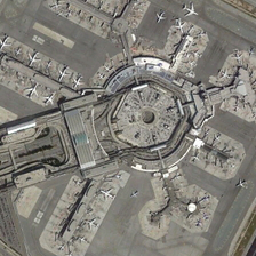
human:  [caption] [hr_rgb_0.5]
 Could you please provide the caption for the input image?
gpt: There is a star building surrounded by planes on the apron.

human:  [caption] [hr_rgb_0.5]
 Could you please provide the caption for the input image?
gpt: many planes stop near the banch shaped boarding gate attached on the terminal .

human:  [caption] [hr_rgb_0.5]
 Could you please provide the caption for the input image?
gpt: it is a round termial building with many planes waiting by the termial .

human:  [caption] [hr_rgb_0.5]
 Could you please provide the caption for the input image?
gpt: There is a star tower surrounded by planes lying on the apron.

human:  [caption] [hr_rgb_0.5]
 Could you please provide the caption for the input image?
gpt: many planes are around a large building in an airport .